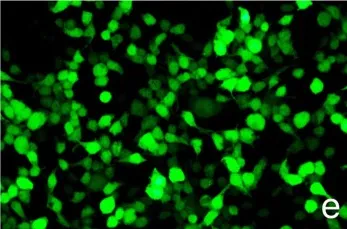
GFAPalpha-IgG test results by GFAP-transfected HEK293 cell-based immunofluorescence assay. (a,c,e,g) HEK293 cells expressing green fluorescent protein (GFP)-tagged GFAP (green).
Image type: pathology (immunostaining)